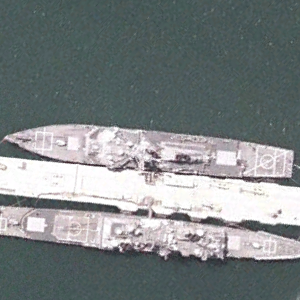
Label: destroyer